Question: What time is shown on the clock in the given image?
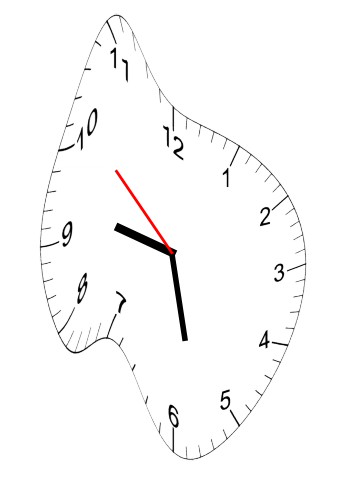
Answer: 09:27:52